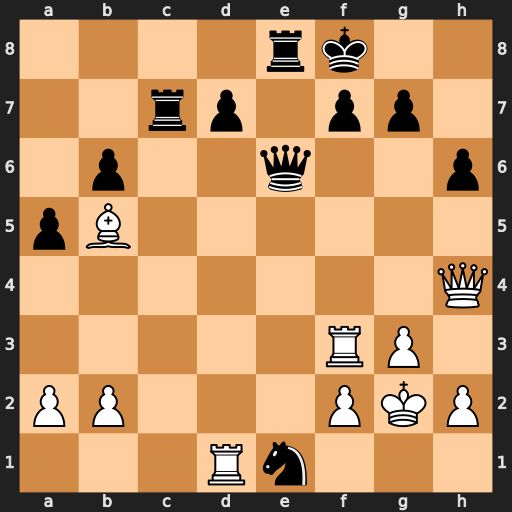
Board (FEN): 4rk2/2rp1pp1/1p2q2p/pB6/7Q/5RP1/PP3PKP/3Rn3
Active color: w
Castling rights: -
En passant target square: -
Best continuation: Rxe1 Qxe1 Qf4